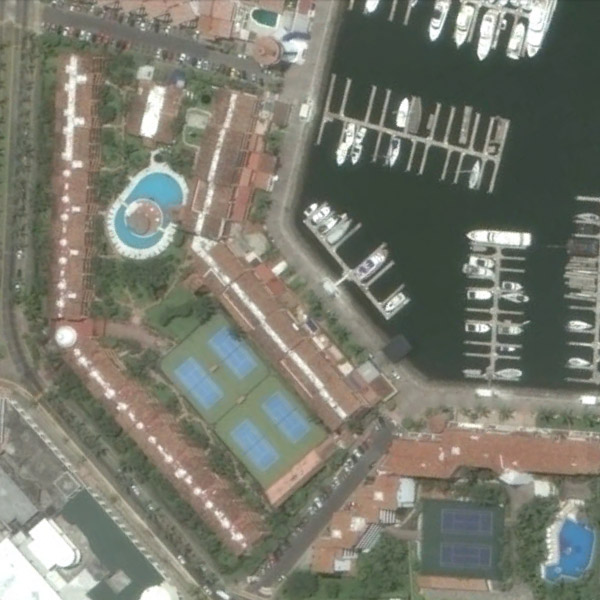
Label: Resort